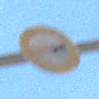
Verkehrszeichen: Ueberholverbot
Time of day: Midday
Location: Outdoor (Nature)
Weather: Clear
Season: NotSpecified
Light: Natural